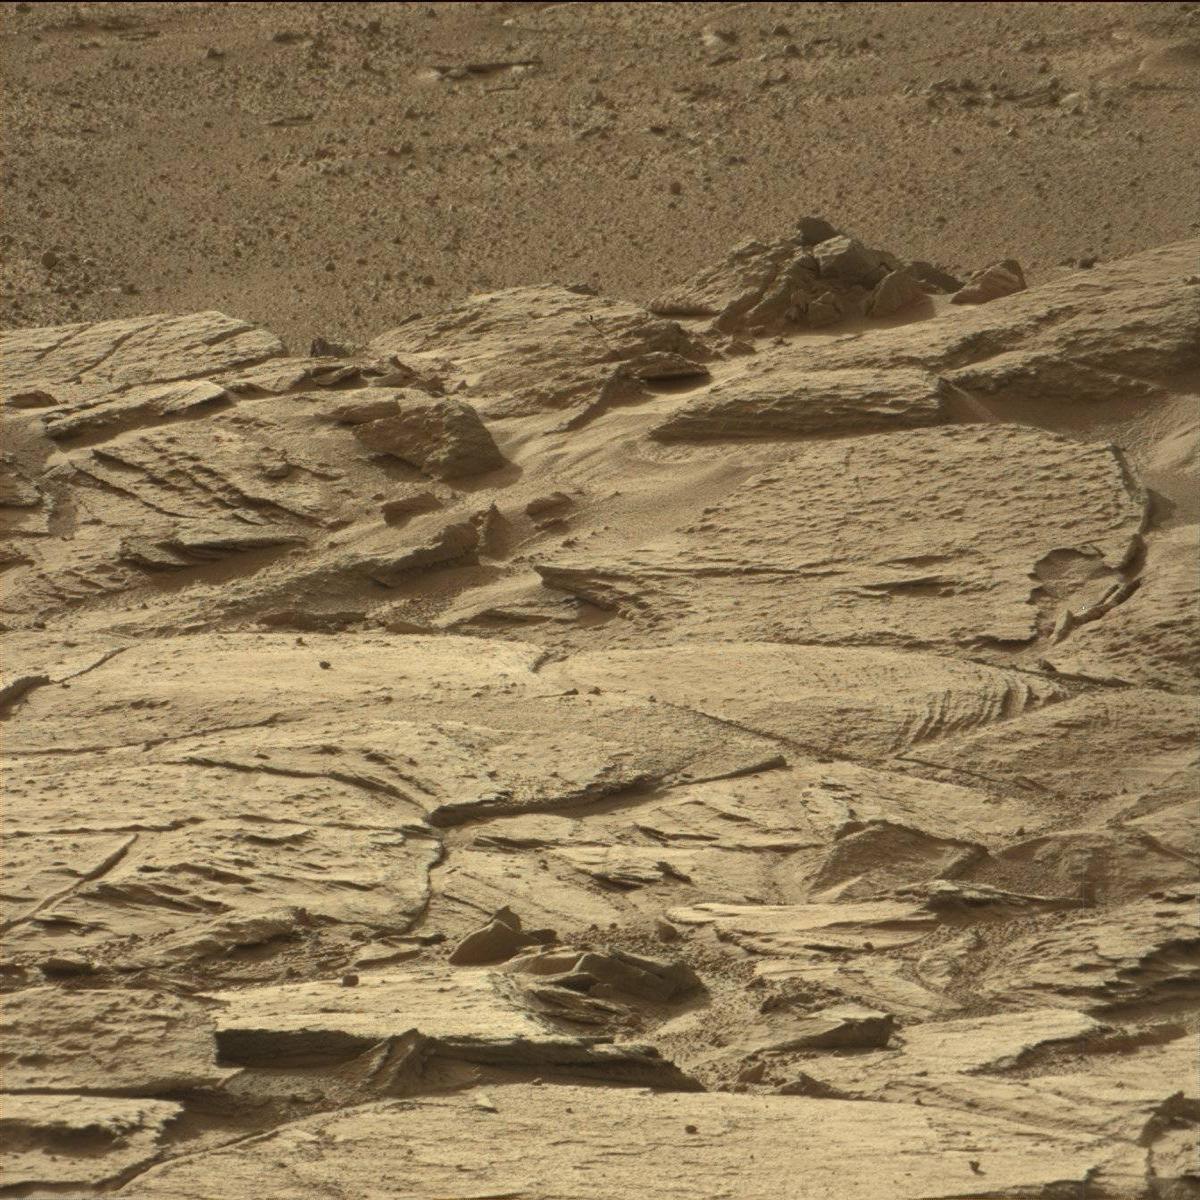
Terrain classes present: Bedrock, Sand / Soil